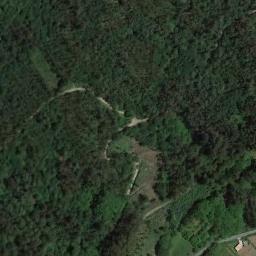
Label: forest